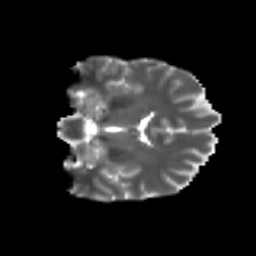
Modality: T2w
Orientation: coronal
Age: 30
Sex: female
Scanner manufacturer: ge
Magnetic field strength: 3 T
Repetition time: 7.8 s
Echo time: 0.061 s